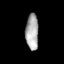
Tissue: lung
Cell type: Endothelial cells
Senescence score: 0.5728
Nuclear area (px): 453
Mean DAPI intensity: 169.658